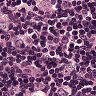
Metastatic tissue present: yes